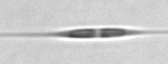
Label: Cylindrotheca